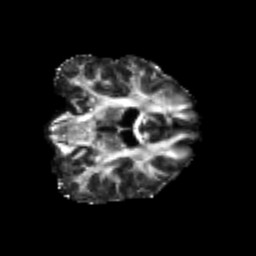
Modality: FA
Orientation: coronal
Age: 21
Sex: male
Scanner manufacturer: siemens
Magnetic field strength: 3 T
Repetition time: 3.5 s
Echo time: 0.125 s